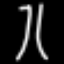
Label: The Eiffel Tower